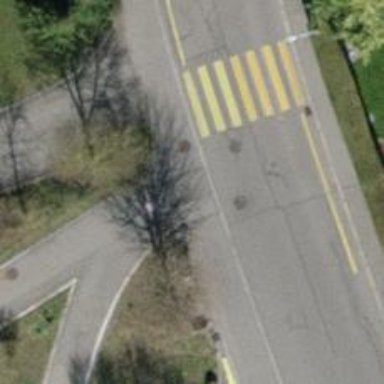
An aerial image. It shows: Asphalt sidewalk.